Aerial crown-view tile of a tropical tree (Barro Colorado Island, Panama), acquired 20250217:
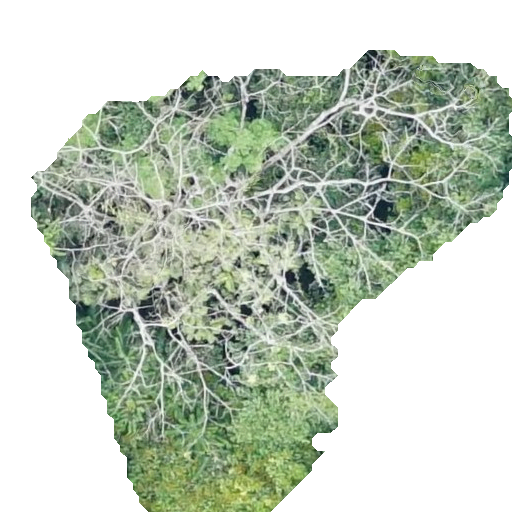
Species: Trattinnickia aspera
GBIF accepted scientific name: Trattinnickia aspera
Crown area: 206.693 m²